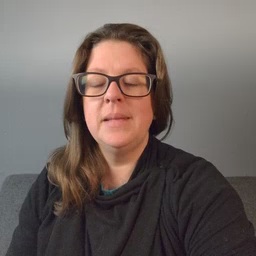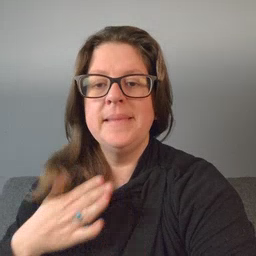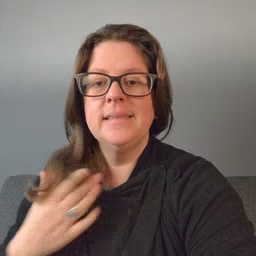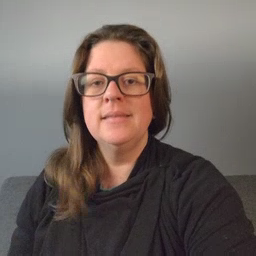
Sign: happy